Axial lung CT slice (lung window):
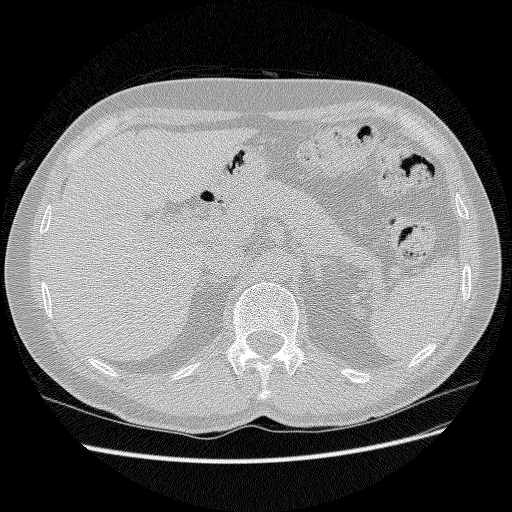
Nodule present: no